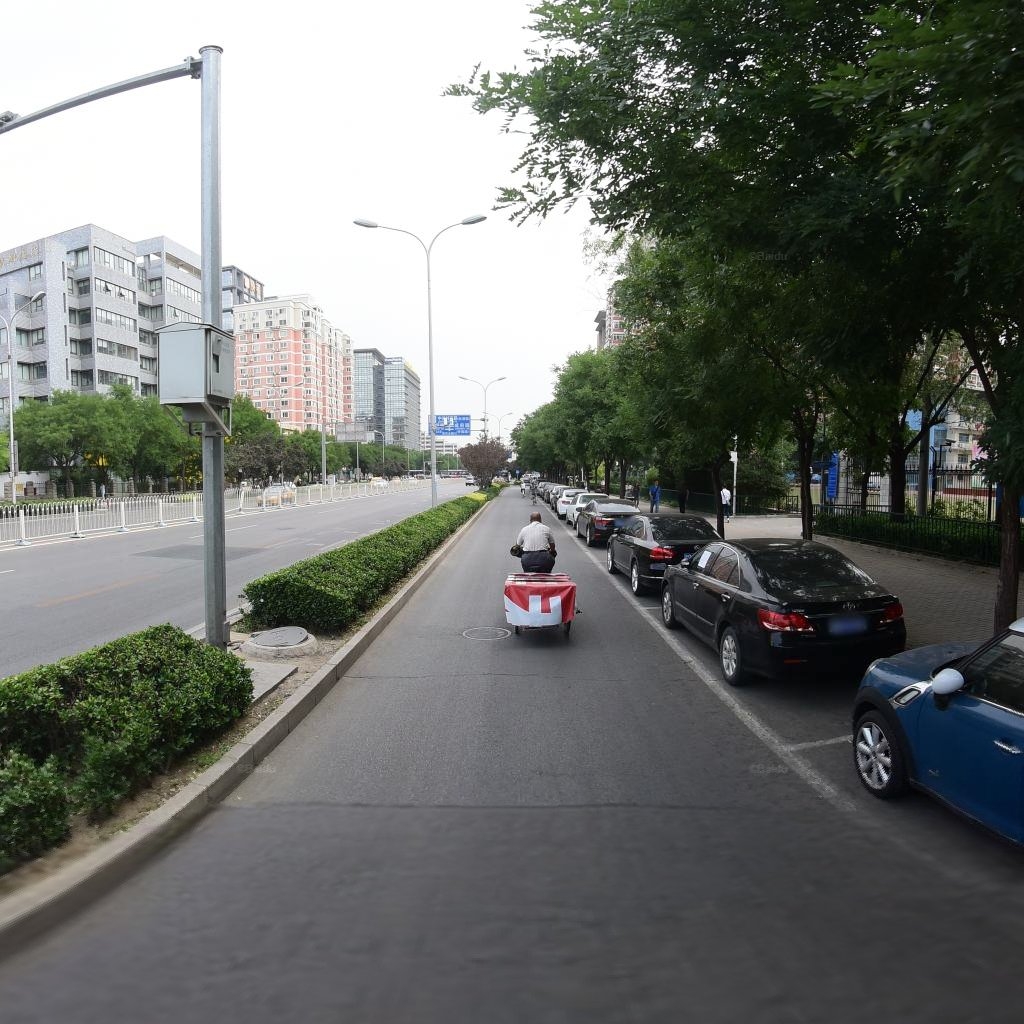
Region: Haidian
Road damage annotations: transverse crack, manhole cover